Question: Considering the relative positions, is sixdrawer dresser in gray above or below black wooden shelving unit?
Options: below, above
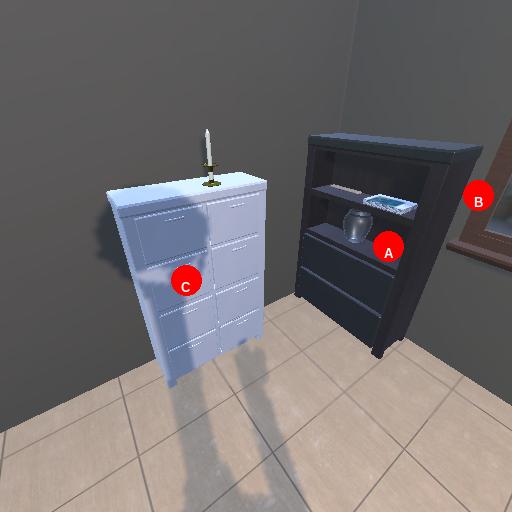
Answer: below